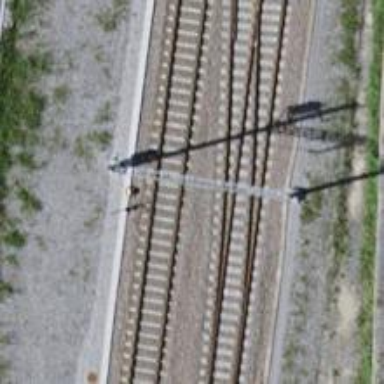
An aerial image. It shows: Rail siding with electrified tracks using contact line.